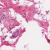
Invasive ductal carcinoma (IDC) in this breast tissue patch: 0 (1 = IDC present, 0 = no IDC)